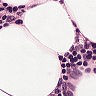
Metastatic tissue present: no